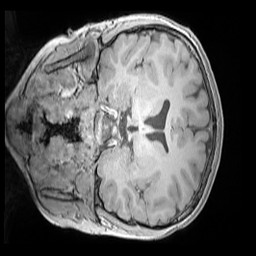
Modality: MP2RAGE
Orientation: coronal
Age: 9
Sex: male
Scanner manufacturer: siemens
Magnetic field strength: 3 T
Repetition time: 4 s
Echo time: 0.00303 s